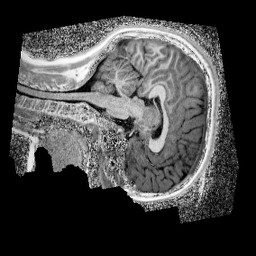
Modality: UNIT1_denoised
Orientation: sagittal
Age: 10
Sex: female
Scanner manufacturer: siemens
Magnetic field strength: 3 T
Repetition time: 4 s
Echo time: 0.00299 s